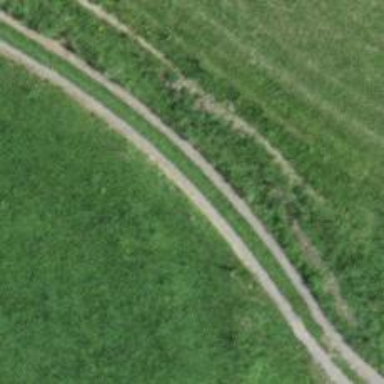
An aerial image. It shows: Unpaved track with grade2 track type.